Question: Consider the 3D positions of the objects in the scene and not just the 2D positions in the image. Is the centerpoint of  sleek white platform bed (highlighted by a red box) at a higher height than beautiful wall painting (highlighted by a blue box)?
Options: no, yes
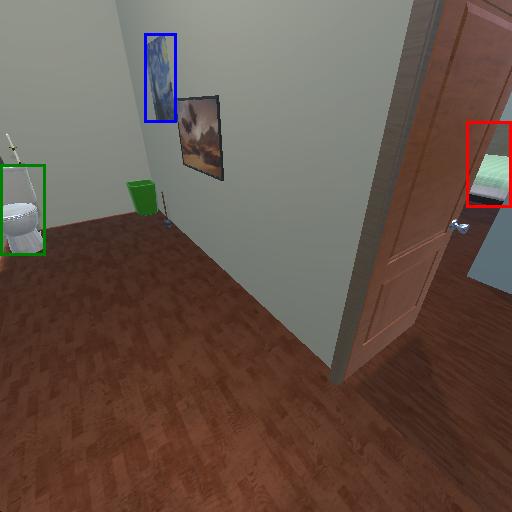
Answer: no